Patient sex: M
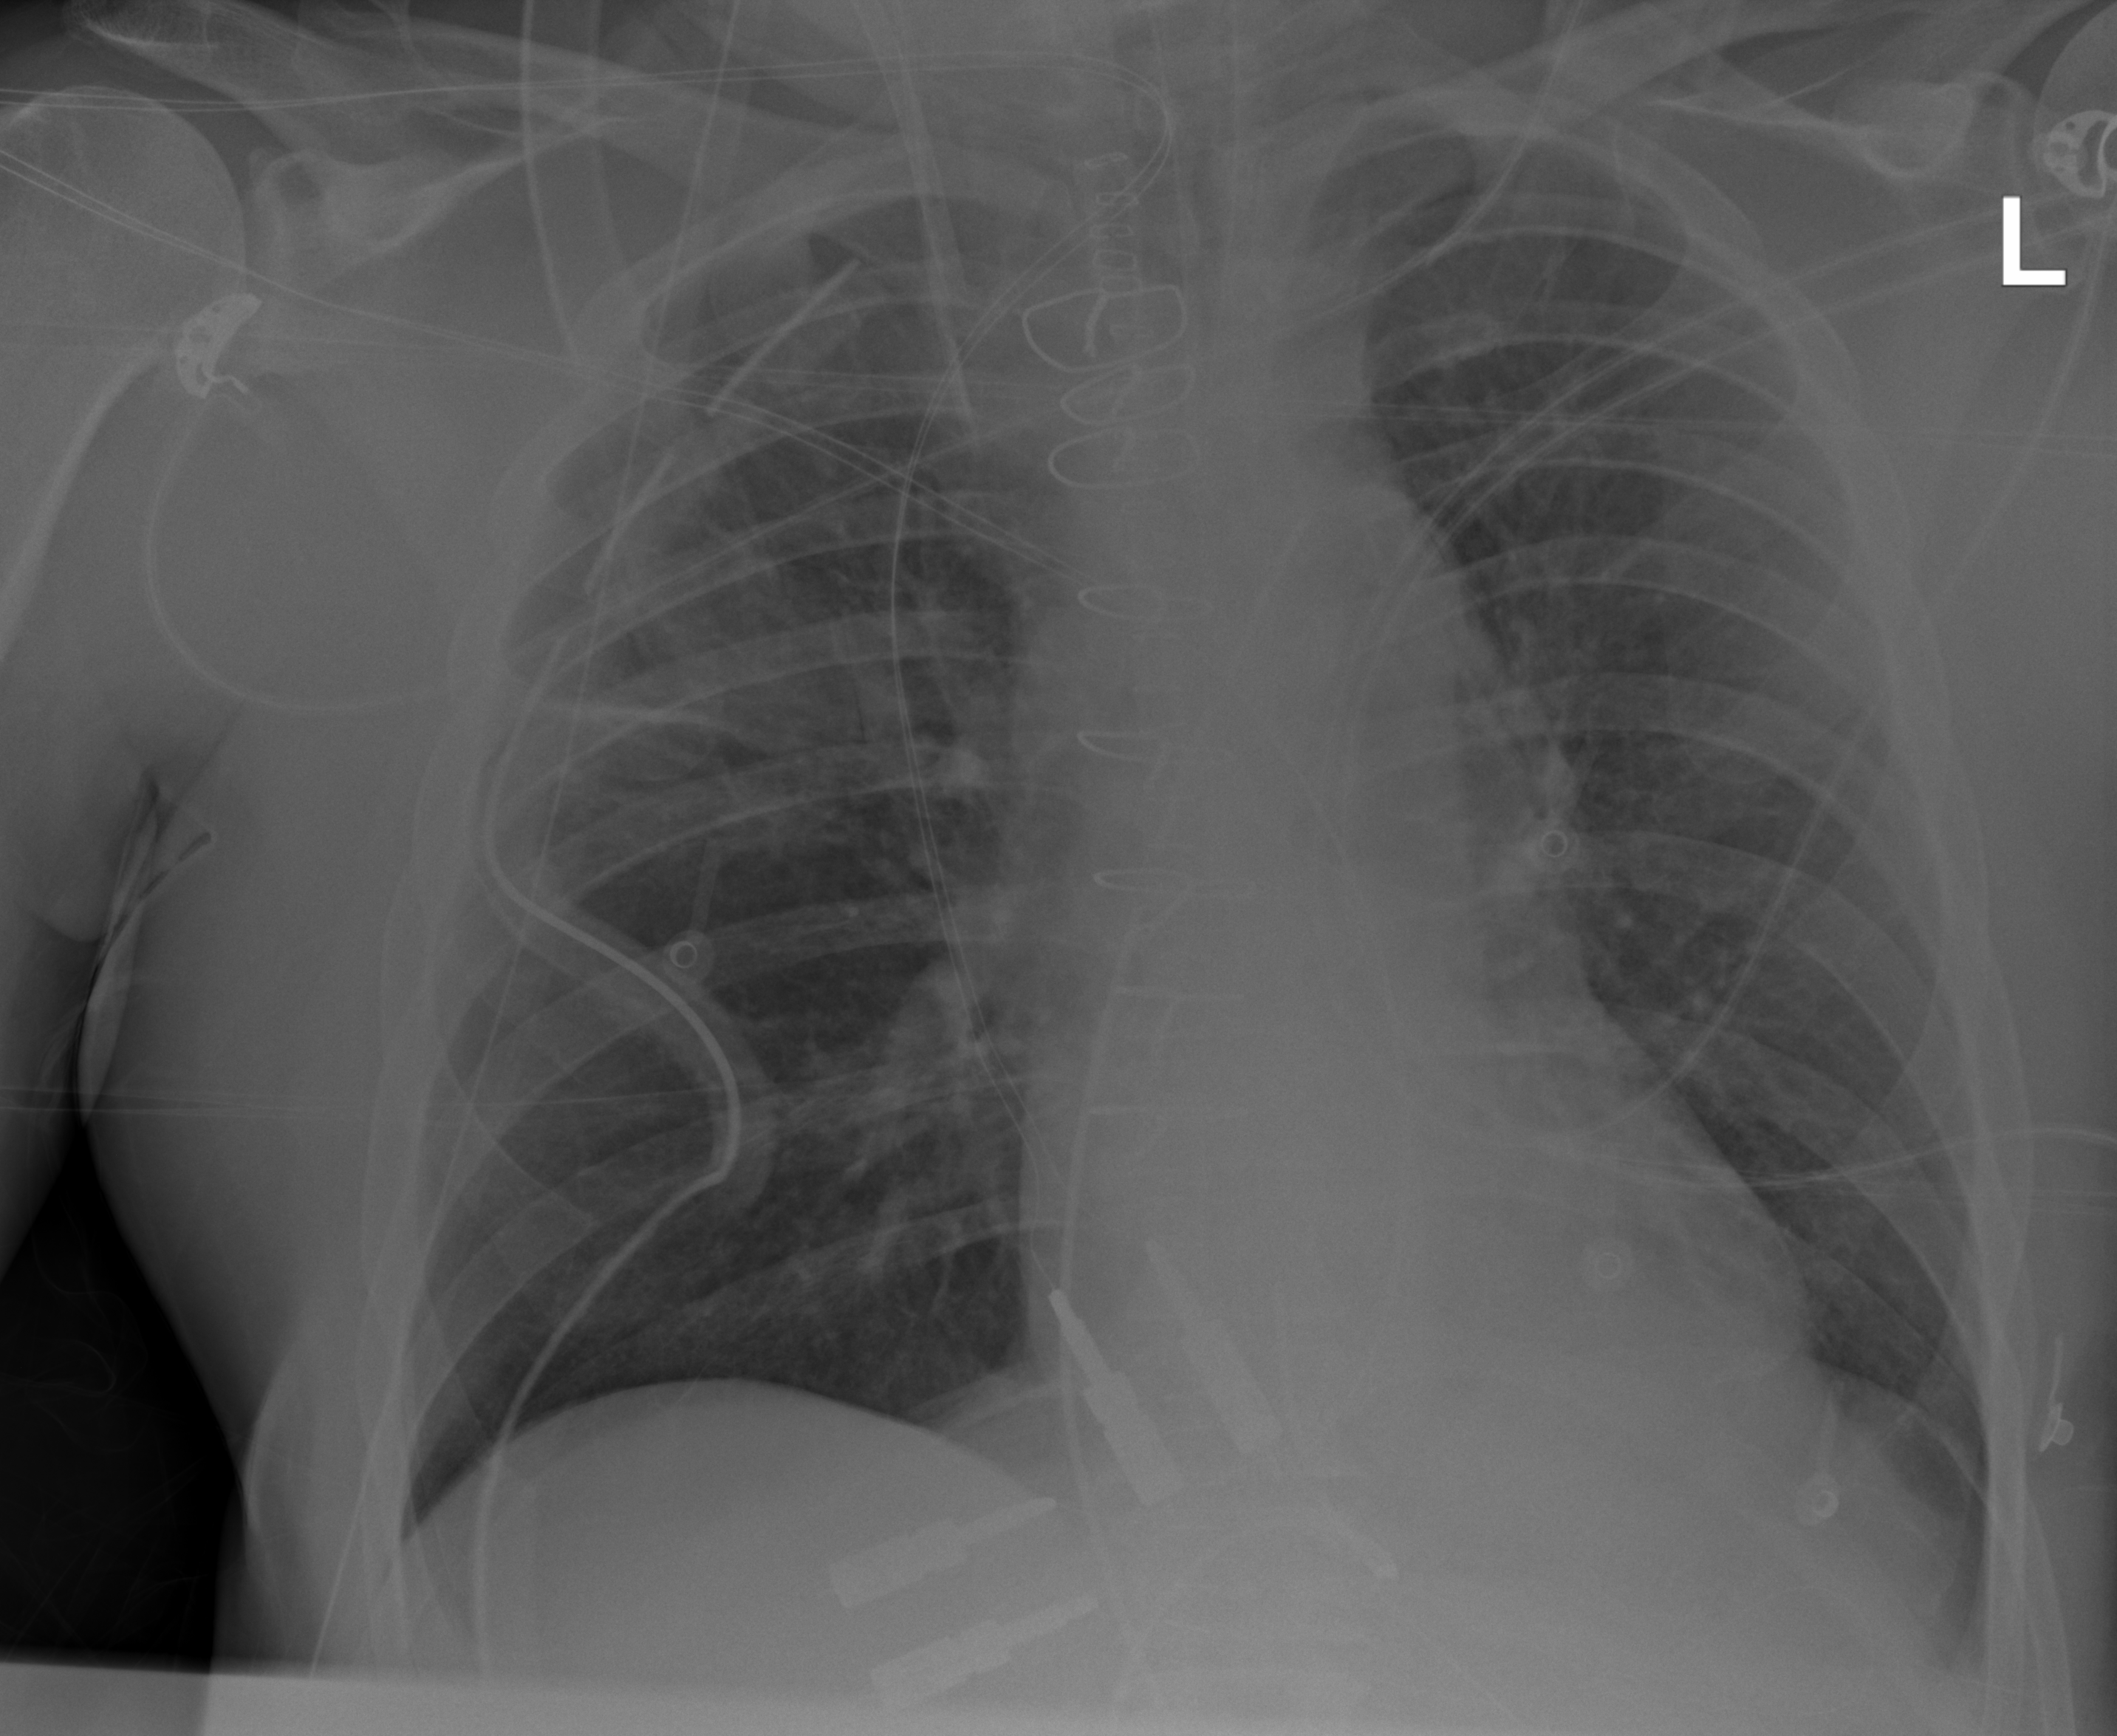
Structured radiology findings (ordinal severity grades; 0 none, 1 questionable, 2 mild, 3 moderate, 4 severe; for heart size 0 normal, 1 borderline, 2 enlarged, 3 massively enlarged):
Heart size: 0
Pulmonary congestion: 2
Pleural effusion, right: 0
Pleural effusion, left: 0
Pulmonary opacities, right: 0
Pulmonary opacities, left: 0
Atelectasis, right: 0
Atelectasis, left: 0